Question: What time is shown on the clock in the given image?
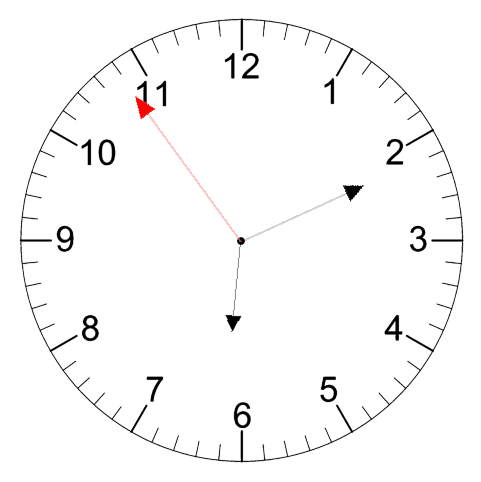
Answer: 06:10:54